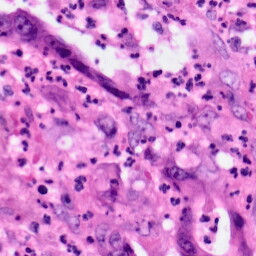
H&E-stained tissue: Pancreatic